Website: lowes
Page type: stored-credit-cards
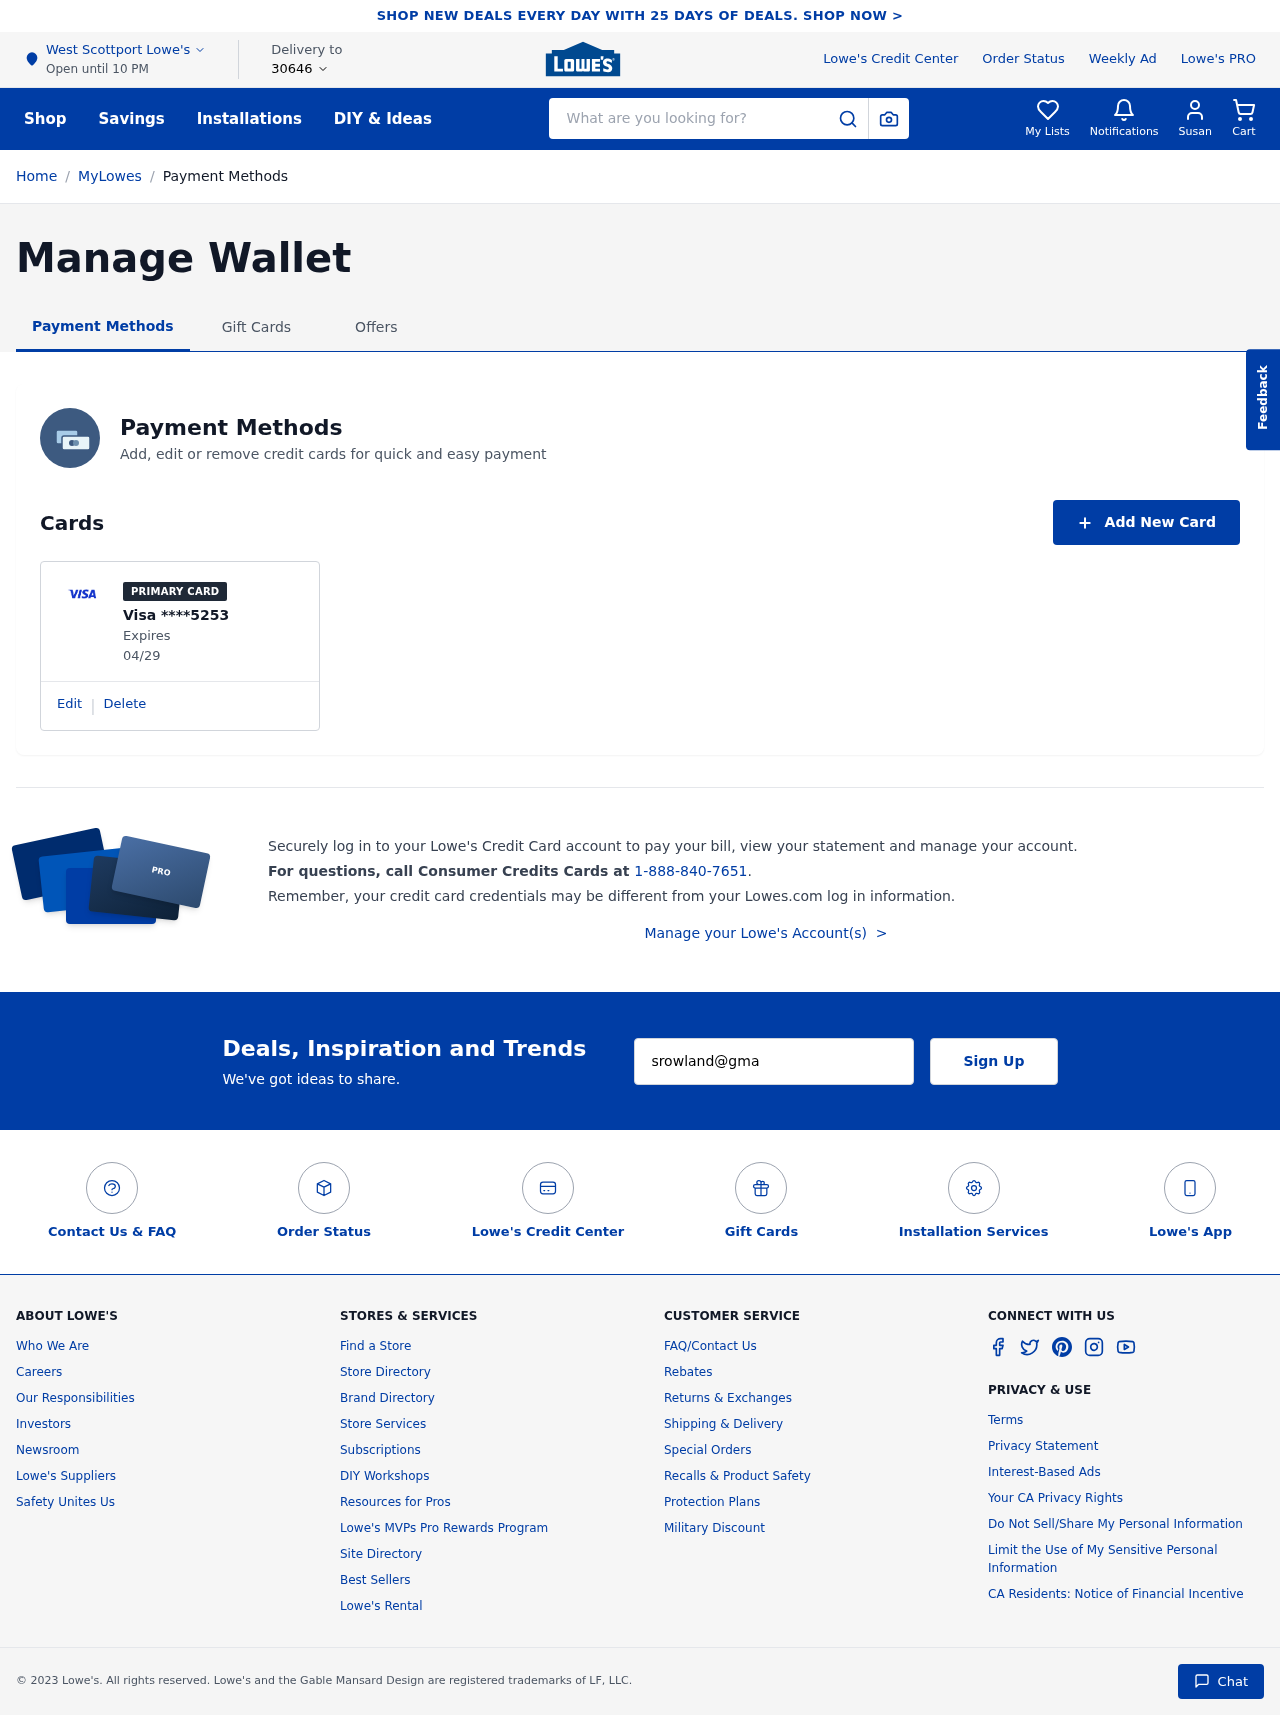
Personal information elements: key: PII_CARD_EXPIRY
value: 04/29
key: PII_CARD_LAST4
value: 5253
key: PII_CARD_TYPE
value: Visa
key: PII_CITY
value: West Scottport
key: PII_EMAIL
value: srowland@gmail.com
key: PII_FIRSTNAME
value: Susan
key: PII_POSTCODE
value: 30646
Search elements: key: HEADER_SEARCH
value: What are you looking for?